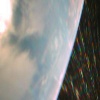
Label: sunburn